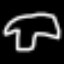
Label: mushroom